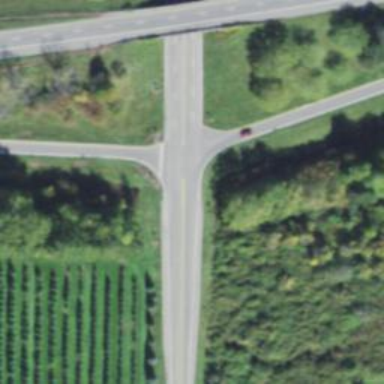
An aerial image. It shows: Primary link highway.